Question: Is their some sort of colspan equivalent for the RDLC markup? I of course tried colspan and the report doesn't render in design view then, deserialaztion error. The project and zipfile are much longer than the single column to display.

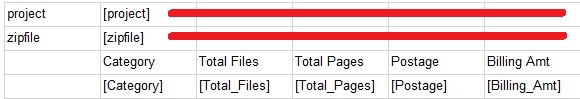
Answer: The answer was to select all the cells, right click and choose merge cells.